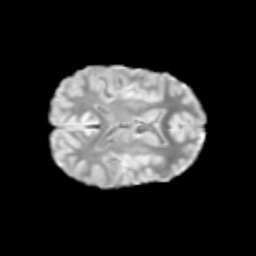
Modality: T2w
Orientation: axial
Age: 10
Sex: female
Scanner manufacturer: siemens
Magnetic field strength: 3 T
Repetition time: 3.8 s
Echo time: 0.07 s